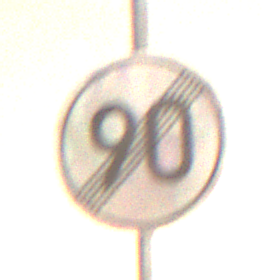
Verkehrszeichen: EndeGeschwindigkeit90
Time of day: Night
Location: Outdoor (Suburban)
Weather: Clear
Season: NotSpecified
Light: Artificial